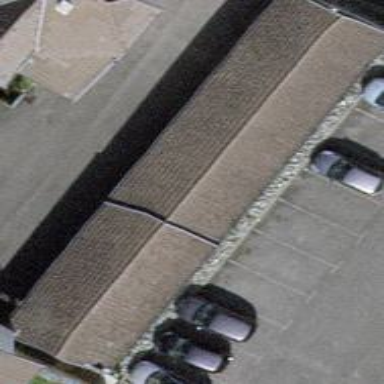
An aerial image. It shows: Group of garages.